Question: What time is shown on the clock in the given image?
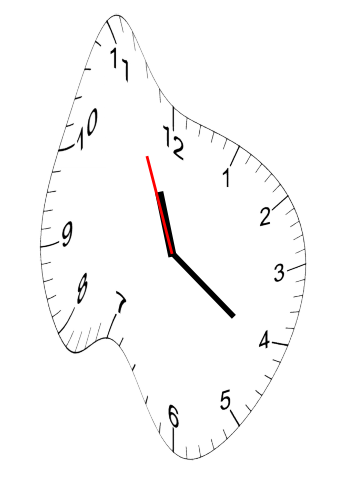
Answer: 11:20:56